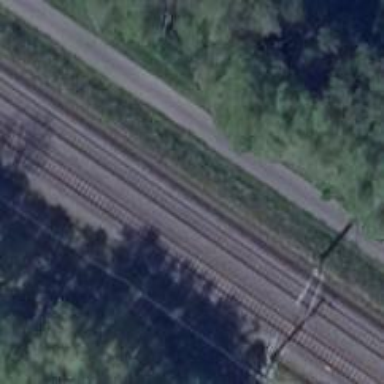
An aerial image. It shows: Railway signal.